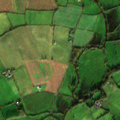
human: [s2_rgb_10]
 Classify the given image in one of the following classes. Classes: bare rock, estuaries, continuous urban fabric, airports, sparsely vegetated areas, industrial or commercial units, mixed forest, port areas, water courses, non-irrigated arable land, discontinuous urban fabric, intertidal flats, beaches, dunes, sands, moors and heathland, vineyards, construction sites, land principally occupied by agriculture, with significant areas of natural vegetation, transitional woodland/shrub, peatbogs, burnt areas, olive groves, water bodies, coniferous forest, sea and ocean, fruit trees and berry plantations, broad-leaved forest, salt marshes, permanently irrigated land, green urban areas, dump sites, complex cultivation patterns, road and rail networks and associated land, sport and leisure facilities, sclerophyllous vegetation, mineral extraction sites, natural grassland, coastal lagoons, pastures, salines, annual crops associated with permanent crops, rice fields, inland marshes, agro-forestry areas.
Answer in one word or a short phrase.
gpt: non-irrigated arable land, pastures